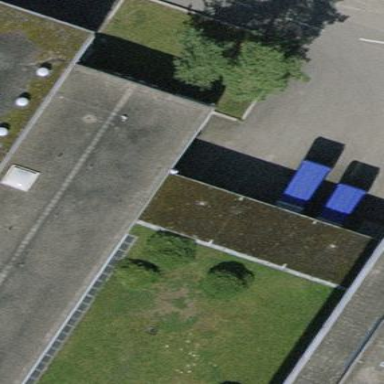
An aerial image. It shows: View of roof of building.